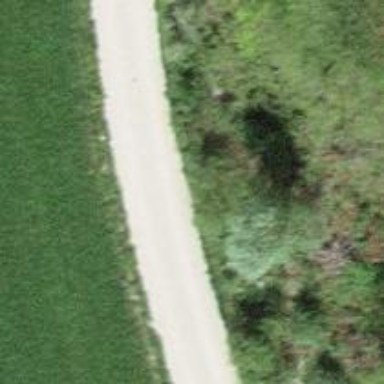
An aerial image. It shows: Gravel track with track type of grade3.